九年级 · 画法几何学
(10 分) 如图, 已知 $A B$ 为 $\odot O$ 的直径, $C D$ 是弦, $A B \perp C D$ 于 $E, O F \perp A C$ 于 $F$,连接 $O C, C B, B E=O F$.

(1)求证: $O F / / B C$;

(2)求证: $\triangle A F O \cong \triangle C E B$;

(3)若 $B C=6 \mathrm{~cm}$, 求 $C D$ 的值及阴影部分的面积.


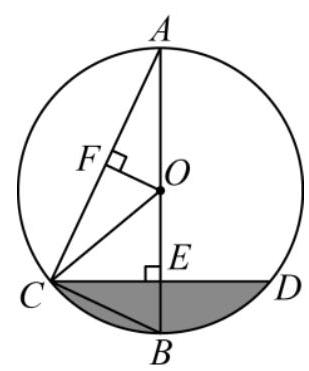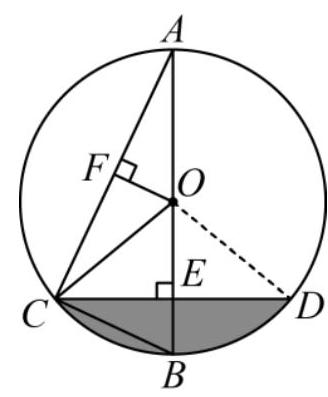
答案:  (1)证明见解析

(2)证明见解析

(3) $C D=6 \sqrt{3} \mathrm{~cm}, \quad(12 \pi-9 \sqrt{3}) \mathrm{cm}^{2}$

解析: (1) 利用直径所对的圆周角等于 $90^{\circ}$, 得到 $A C \perp B C$, 再利用 $O F \perp A C$ 即可证明 $O F / / B C$;

(2) 利用 $A B \perp C D$, 得到 $B C=B D$, 进一步得到 $\angle C A B=\angle B C D$, 再根据 $A A S$ 即可证明三角形全等;

（3）连接 $D O$, 由全等三角形的性质得到 $O A=B C=6 \mathrm{~cm}$, 则可证明 $\triangle O B C$ 是等边三角形,得到 $\angle C O B=60^{\circ}$, 再推出 $C D=2 C E, O E=\frac{1}{2} O B=3 \mathrm{~cm}, B C=B D$ 即可求出 $\angle C O D=120^{\circ}$, $C D=2 C E=6 \sqrt{3} \mathrm{~cm}$, 再根据阴影部分面积等于扇形 $C O D$ 的面积减去三角形 $C O D$ 的面积进行求解即可.

【详解】(1) 证明: $\because A B$ 为 $\odot O$ 的直径,

$\therefore A C \perp B C$,

又 $\because O F \perp A C$,

$\therefore O F / / B C$.

(2) 证明: $\because A B \perp C D, A B$ 为 $\odot O$ 的直径,

$\therefore B C=B D$,

$\therefore \angle C A B=\angle B C D$,

在 $\triangle A F O$ 和 $\triangle C E B$ 中,

$\left\{\begin{array}{l}\angle A F O=\angle C E B=90^{\circ} \\ \angle F A O=\angle E C B \\ O F=B E\end{array}\right.$

$\therefore \triangle A F O \cong \triangle C E B(A A S)$.

(3) 解: 连接 $D O$,

$\because \triangle A F O \cong \triangle C E B$,

$\therefore O A=B C=6 \mathrm{~cm}$,

$\therefore O B=O C=O A=B C=6 \mathrm{~cm}$,

$\therefore \triangle O B C$ 是等边三角形,

$\therefore \angle C O B=60^{\circ}$,

$\because A B \perp C D$,

$\therefore C D=2 C E, \quad O E=\frac{1}{2} O B=3 \mathrm{~cm}, \quad B C=B D$

$\therefore \angle C O B=\angle D O B=60^{\circ}, \quad C E=\sqrt{O C^{2}-O E^{2}}=3 \sqrt{3} \mathrm{~cm}$,
$\therefore \angle C O D=120^{\circ}, C D=2 C E=6 \sqrt{3} \mathrm{~cm}$,

$\therefore$ 扇形 $C O D$ 的面积是: $\frac{120^{\circ} \times \pi \times 6^{2}}{360^{\circ}}=12 \pi \mathrm{cm}^{2}, \triangle C O D$ 的面积是:

$\frac{1}{2} C D \cdot O E=\frac{1}{2} \times 6 \sqrt{3} \times 3=9 \sqrt{3} \mathrm{~cm}^{2}$,

$\therefore$ 阴影部分的面积是: $(12 \pi-9 \sqrt{3}) \mathrm{cm}^{2}$.

【点睛】本题主要考查了平行线的判定定理, 全等三角形的判定及性质, 垂径定理, 勾股定理, 扇形的面积公式, 圆周角定理等等, 解题的关键是熟练掌握以上相关知识.